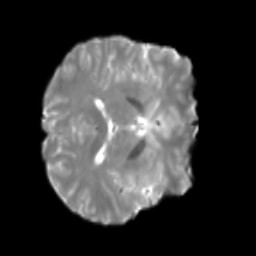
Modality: T2w
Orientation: axial
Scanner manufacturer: siemens
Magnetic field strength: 3 T
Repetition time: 4 s
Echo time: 0.0594 s